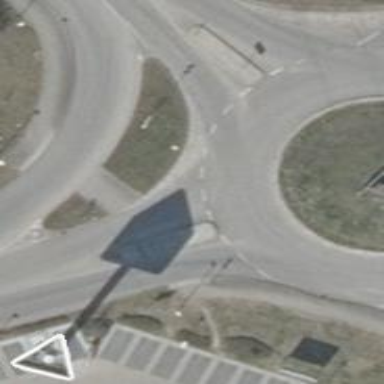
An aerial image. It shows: Footway with asphalt surface featuring unmarked crossing with island.